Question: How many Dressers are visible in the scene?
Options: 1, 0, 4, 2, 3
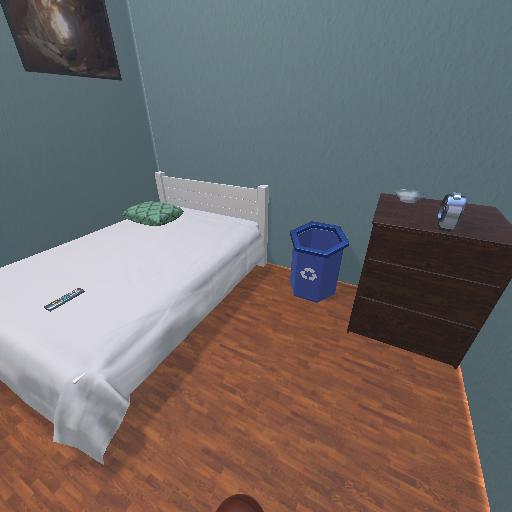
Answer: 1